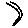
Label: moon